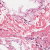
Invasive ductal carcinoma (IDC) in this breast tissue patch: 0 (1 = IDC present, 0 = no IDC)